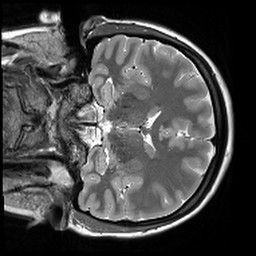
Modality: T2starw
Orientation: coronal
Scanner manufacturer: siemens
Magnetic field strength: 3 T
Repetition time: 9.86 s
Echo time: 0.05 s